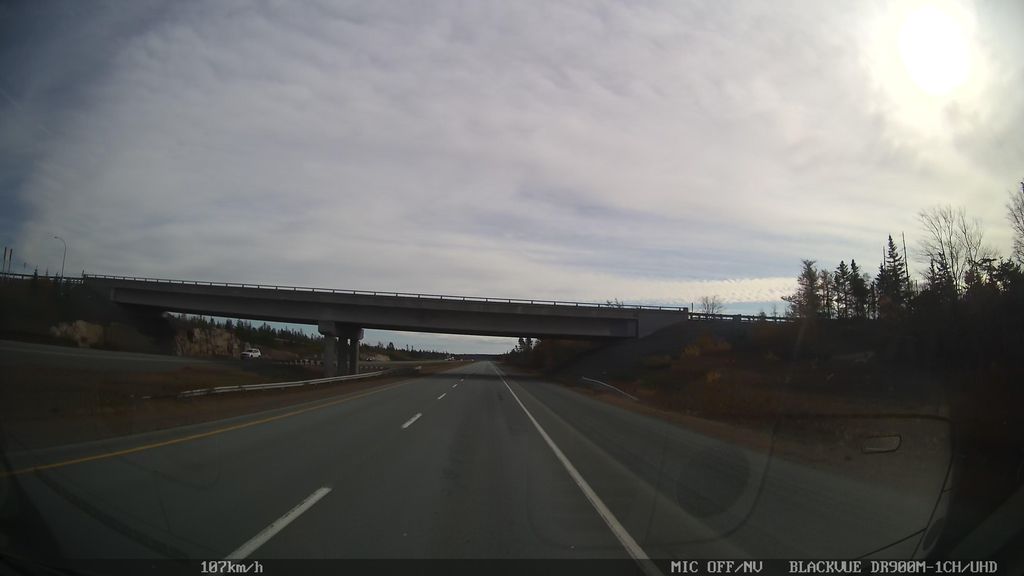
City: halifax